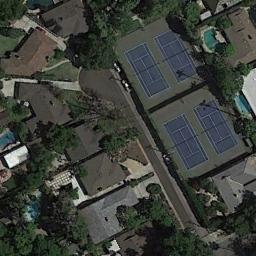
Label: tennis_court